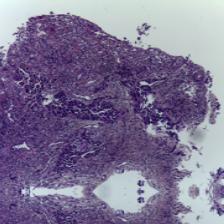
Diagnosis: OSCC